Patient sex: M
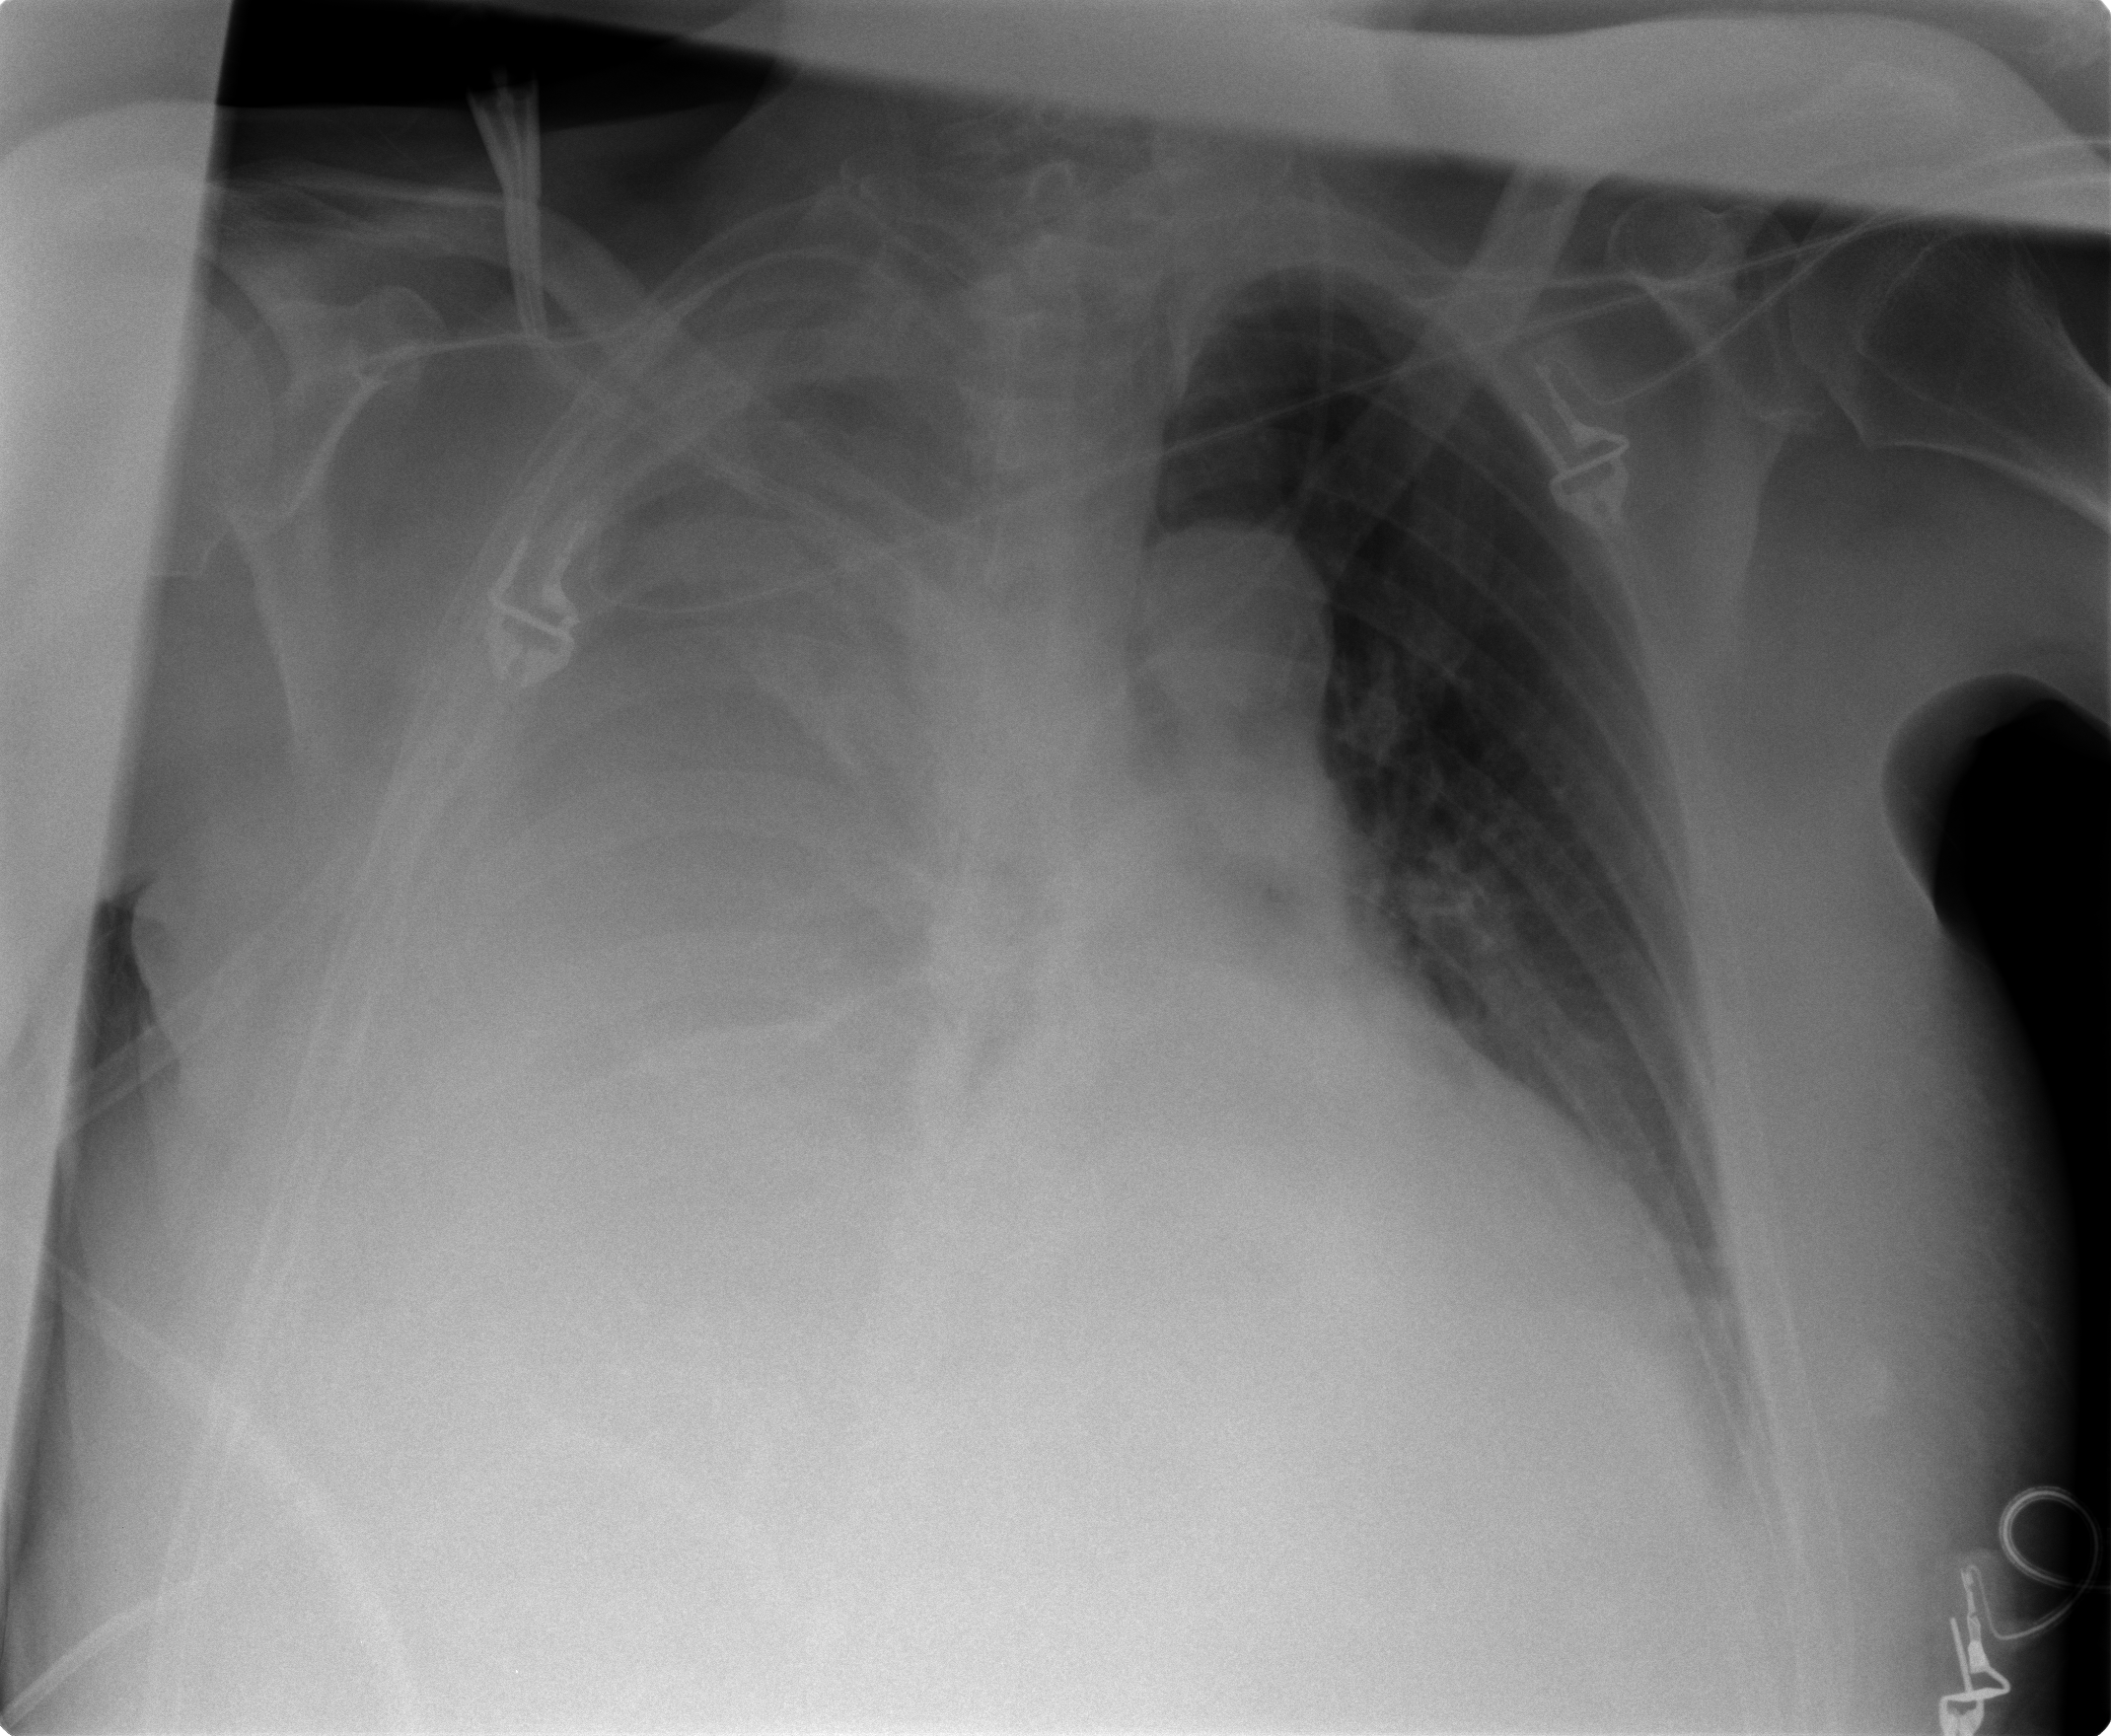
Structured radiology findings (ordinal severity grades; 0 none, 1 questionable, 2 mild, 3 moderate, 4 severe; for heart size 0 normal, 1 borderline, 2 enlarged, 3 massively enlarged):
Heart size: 0
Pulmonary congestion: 0
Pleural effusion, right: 3
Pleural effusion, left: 1
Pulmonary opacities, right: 0
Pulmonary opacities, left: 0
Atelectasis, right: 2
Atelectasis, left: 0